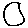
Label: circle